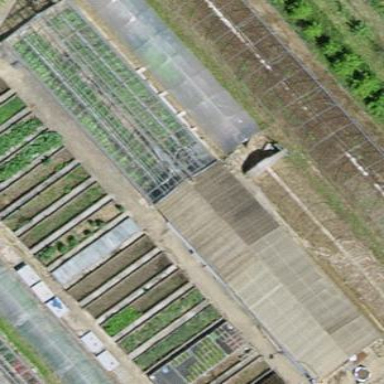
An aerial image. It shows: Greenhouse.